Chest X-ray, AP view. Patient: 57 years old, sex F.
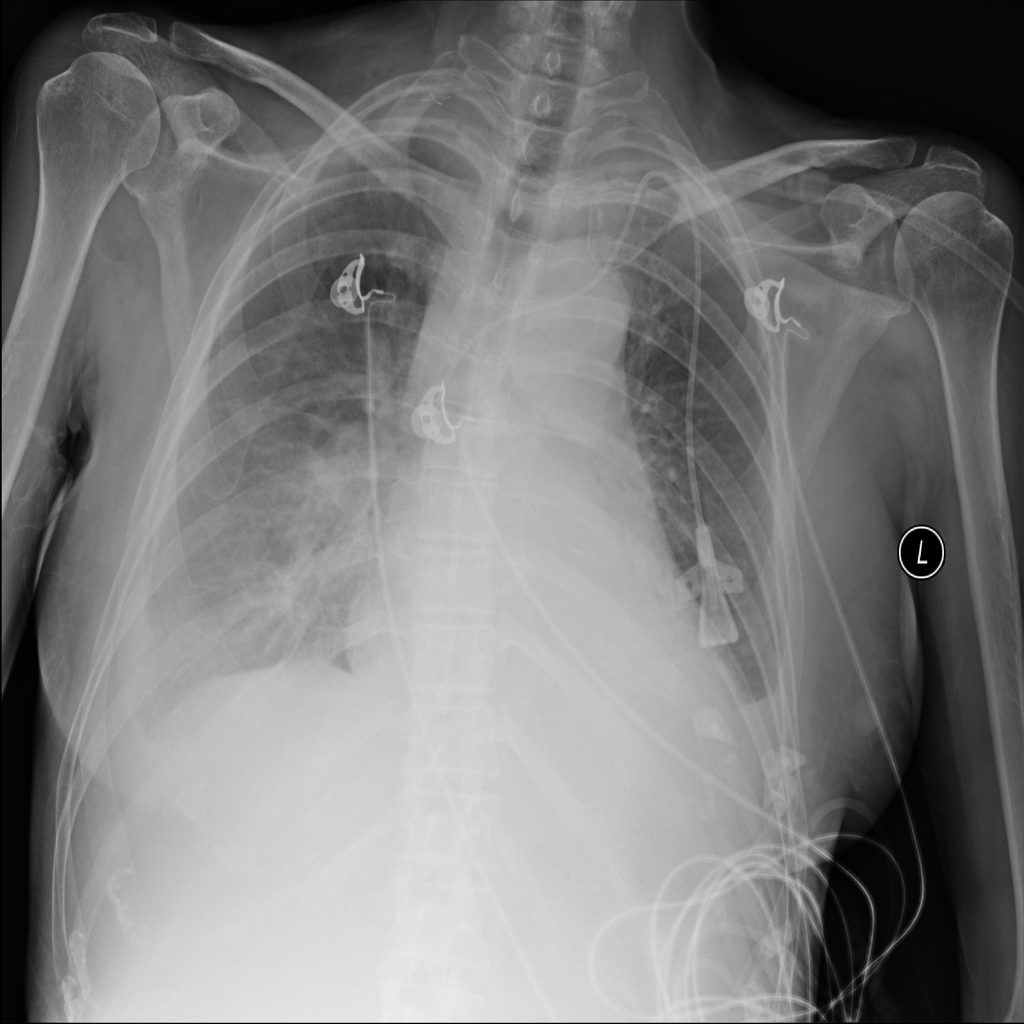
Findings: No Finding